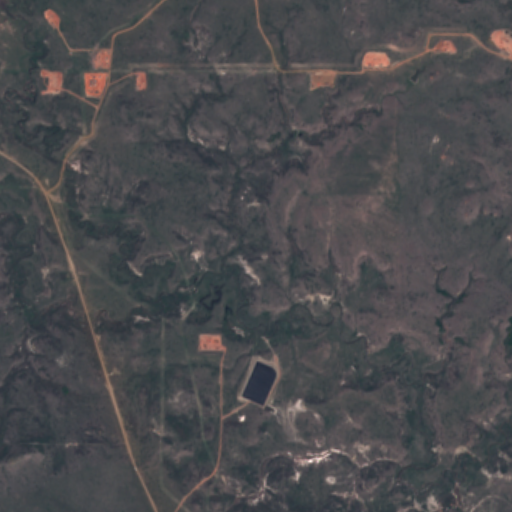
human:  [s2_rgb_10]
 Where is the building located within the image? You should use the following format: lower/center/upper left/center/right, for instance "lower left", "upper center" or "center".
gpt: The building is located in the upper left of the image.
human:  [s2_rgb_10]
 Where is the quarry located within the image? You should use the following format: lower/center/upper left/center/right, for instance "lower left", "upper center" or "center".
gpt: There is no quarry in the image.